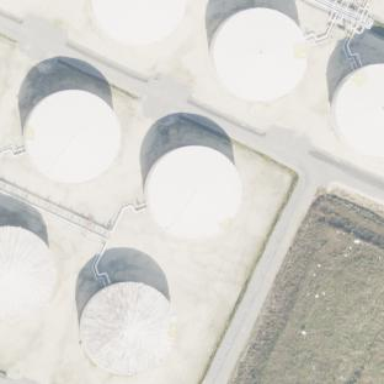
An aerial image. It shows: Storage tank created as man-made structure.